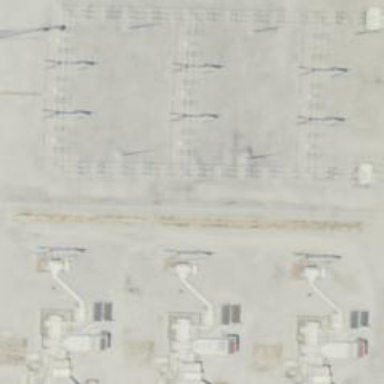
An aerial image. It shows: Switch for power supply.